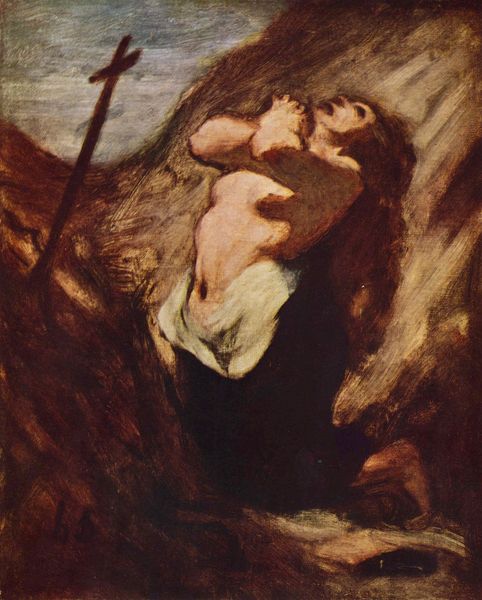
Titel: Maria Magdalena
Künstler: Honoré Daumier
Standort: Paris
Institution: Privatsammlung
Schlagwörter: akt, berg, blau, felsen, fuß, gemälde, gott, hand, haut, himmel, körper, mann, nackt, schatten, umhang, weiß, ocker, braun, brust, busen, frau, haar, kleid, kleider, licht, schwarz, zeichnung, blick, rot, tuch, beige, malerei, rock, arme, falten, gesicht, mensch, stein, steine, tod, trauer, bild, hände, hügel, brücke, gewand, haare, lange haare, vater, locken, tal, brüste, füße, berge, bergig, fels, gebirge, farbe, schlucht, ölgemälde, angst, blue, hands, oil, red, religious, white, black, dark, gefaltet, hair, modern, nose, painting, weib, weiblich, woman, detail, goya, brown, nabel, bauch, allein, bauchnabel, oberkörper, entblößt, oben, buch, kreuz, strahlen, einöde, barfuß, knien, beten, gebet, daumier, verzweiflung, grab, cliff, cloud, clouds, man, naked, nude, nudity, rocks, sky, flehen, knieend, kniend, andacht, knieen, hill, mountain, graben, death, feet, male, heilige, light, alleine, magdalena, anbetung, glauben, betend, maria magdalena, bitte, shadow, mouth, schief, martyr, christentum, cross, erdtöne, bitten, verzückung, salvation, mary magdalene, kniefall, betteln, dirt, verzweifelt, stossgebet, inbrunst, arms, muse, neck, prayer, art, ground, foot, pants, shoes, kniende, religion, eye, bare, breasts, chest, christ, crucifix, figure, long, outdoors, barfüßig, kniet, christian, flehend, büßen, knieender, christianity, extase, betet, holu, büßerin, begging, kneeling, pray, flehende, hope, praying, belly button, grave, anguish, fear, buße, bettel, einsiedlerin, erdspalte, sufering, blood, dying, tomb, kneel, rocky, knees, crying, sorrow, bare feet, torso, belly, topless, tits, helpless, turmoil, ray, rusty, grieving, no shirt, auf knien, desperation, griechisch, half-naked, nees, christian woman, mary magdaline